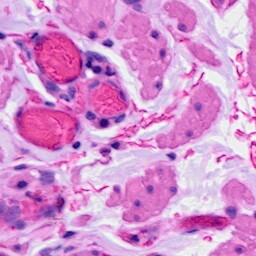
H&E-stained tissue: Ovarian